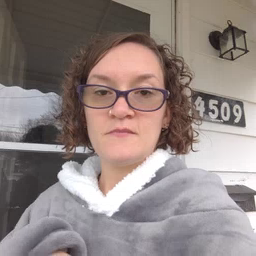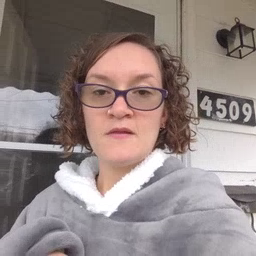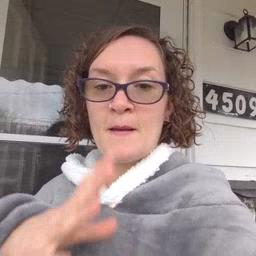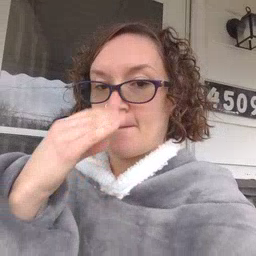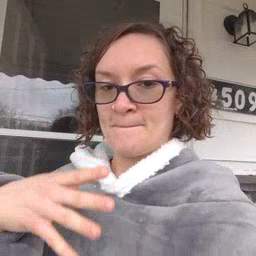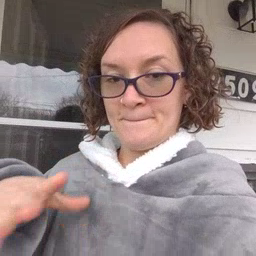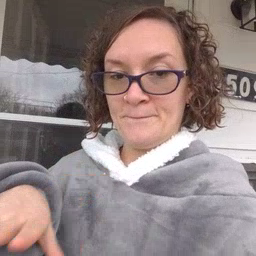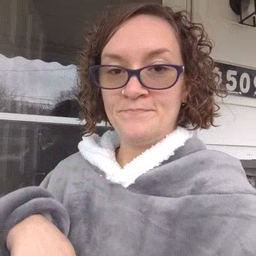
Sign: pajamas